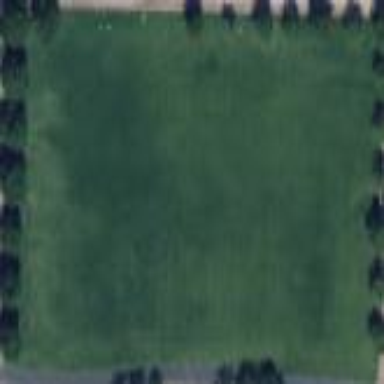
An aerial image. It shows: Soccer pitch with grass surface for leisure land.